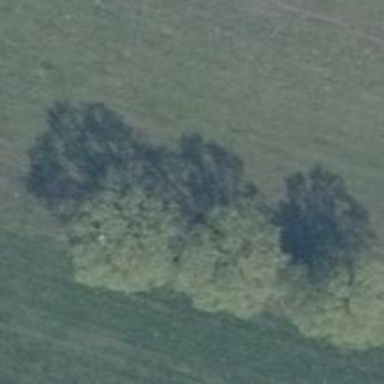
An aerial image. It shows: Row of trees in natural setting.